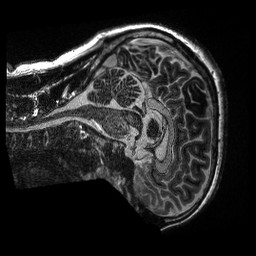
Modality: T1w
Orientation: sagittal
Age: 27
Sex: male
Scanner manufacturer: siemens
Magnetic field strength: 3 T
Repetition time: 5 s
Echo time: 0.00298 s